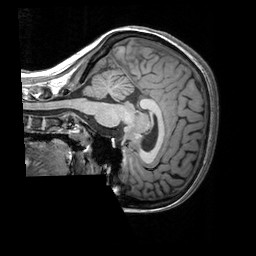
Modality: T1w
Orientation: sagittal
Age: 20
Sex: female
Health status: healthy
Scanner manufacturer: siemens
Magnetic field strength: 3 T
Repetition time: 2.3 s
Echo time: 0.00303 s